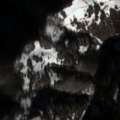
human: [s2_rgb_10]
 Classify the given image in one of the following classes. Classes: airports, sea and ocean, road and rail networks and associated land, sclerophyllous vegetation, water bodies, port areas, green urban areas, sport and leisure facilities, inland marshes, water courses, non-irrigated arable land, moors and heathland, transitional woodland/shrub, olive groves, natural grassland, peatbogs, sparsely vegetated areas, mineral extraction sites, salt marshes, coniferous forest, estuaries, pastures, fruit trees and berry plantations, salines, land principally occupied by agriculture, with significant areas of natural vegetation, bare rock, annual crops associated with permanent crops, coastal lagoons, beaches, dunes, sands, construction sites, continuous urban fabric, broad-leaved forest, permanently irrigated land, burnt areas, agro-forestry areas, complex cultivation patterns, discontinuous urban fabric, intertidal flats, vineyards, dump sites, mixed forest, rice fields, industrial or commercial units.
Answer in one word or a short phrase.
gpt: broad-leaved forest, mixed forest, natural grassland, transitional woodland/shrub